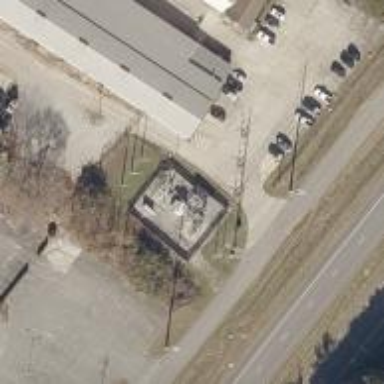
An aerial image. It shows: Power pole.